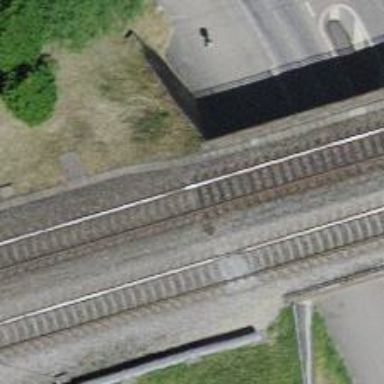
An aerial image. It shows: Single-track railway with electrified contact lines.